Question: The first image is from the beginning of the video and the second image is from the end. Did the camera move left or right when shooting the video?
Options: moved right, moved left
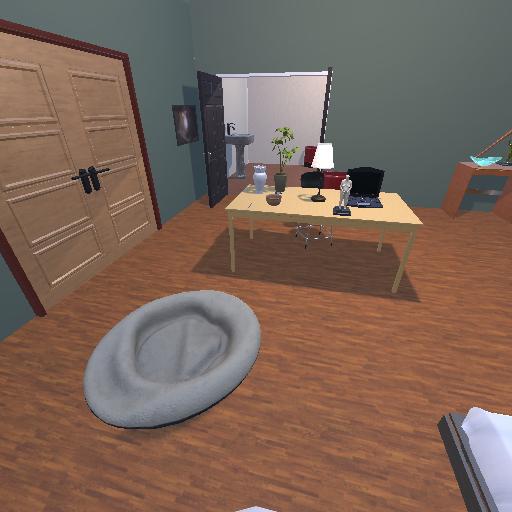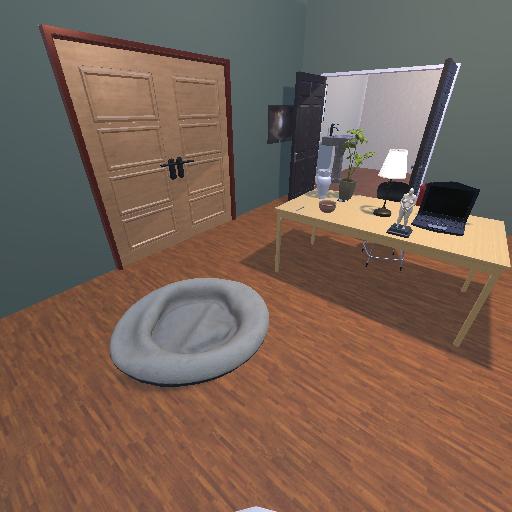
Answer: moved right